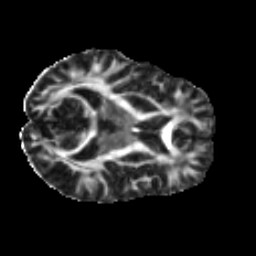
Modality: FA
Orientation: axial
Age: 38
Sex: male
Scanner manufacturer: ge
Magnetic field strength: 3 T
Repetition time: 7.8 s
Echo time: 0.0608 s